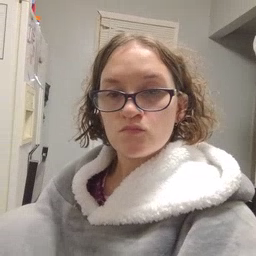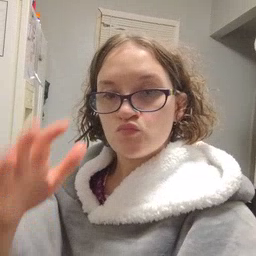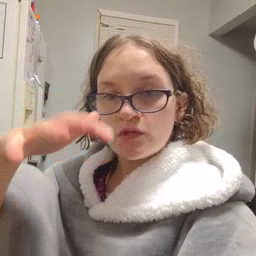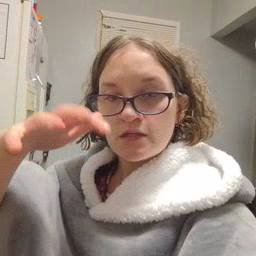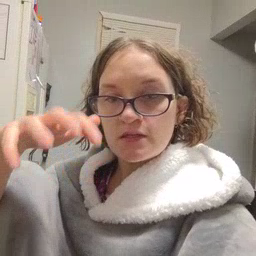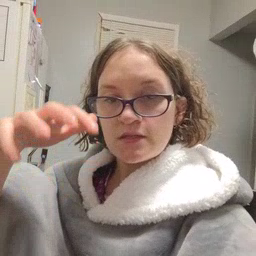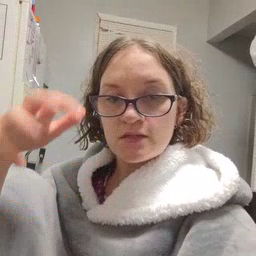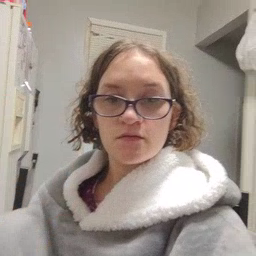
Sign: rain